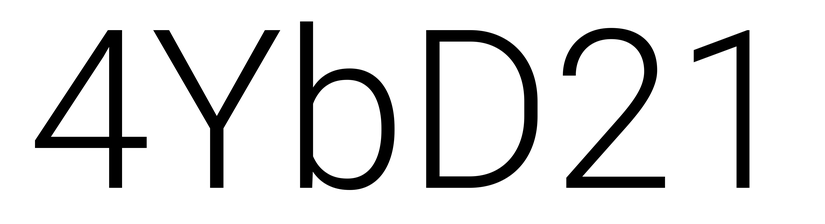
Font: Roboto_Light